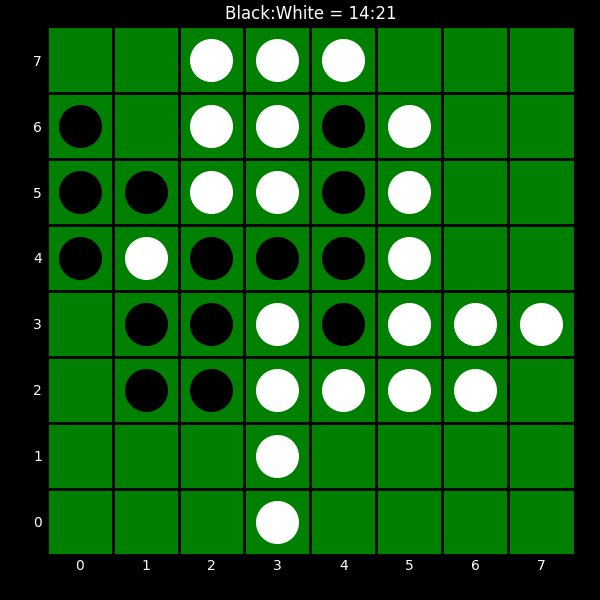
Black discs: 14
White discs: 21